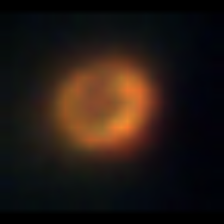
Taxon: NanoPlankton
Group: Other